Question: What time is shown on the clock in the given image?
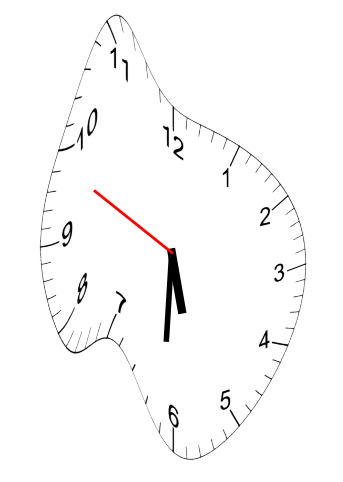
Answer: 05:30:49